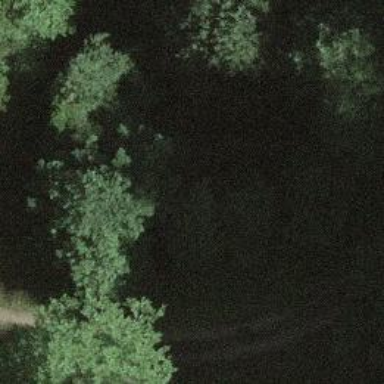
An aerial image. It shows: Culvert tunnel.